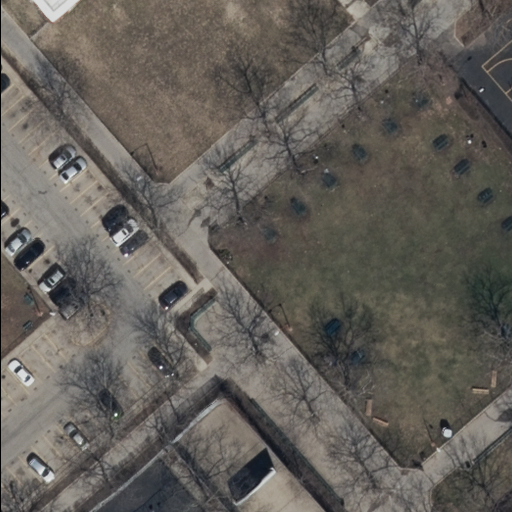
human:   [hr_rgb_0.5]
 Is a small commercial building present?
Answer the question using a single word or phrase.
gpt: no

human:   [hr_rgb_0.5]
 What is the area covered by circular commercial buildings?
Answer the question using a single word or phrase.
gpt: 0m2

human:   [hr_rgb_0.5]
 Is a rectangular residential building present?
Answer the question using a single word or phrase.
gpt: yes

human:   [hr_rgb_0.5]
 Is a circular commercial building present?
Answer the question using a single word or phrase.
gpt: no

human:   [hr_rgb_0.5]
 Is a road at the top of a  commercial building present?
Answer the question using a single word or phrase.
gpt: no

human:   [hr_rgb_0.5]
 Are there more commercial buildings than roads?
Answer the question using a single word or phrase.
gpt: no

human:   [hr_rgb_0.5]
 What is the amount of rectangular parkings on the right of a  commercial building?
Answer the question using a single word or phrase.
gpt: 0

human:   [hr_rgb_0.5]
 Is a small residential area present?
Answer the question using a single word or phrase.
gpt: no

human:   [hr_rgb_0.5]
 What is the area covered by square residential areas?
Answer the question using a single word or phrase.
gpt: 0m2

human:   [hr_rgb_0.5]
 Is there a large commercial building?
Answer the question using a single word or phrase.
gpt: no

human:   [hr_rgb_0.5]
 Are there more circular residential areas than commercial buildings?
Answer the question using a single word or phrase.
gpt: no

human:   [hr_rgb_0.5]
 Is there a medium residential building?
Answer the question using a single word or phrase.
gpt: no

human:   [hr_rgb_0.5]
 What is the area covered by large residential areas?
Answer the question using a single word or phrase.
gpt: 0m2

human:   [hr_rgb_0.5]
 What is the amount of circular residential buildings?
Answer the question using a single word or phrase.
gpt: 0

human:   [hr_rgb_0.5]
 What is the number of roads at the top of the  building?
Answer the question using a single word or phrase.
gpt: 0

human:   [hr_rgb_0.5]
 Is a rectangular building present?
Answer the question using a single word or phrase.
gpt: yes

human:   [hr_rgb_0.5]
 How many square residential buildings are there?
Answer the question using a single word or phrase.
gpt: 0

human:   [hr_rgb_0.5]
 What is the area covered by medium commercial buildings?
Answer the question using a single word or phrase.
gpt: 0m2

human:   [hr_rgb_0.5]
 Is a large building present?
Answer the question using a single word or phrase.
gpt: no

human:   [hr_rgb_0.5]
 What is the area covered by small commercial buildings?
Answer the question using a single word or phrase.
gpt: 0m2

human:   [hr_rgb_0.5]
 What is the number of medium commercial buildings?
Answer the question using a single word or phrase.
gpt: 0

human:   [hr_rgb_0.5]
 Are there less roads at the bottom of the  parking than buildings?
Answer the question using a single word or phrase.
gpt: no

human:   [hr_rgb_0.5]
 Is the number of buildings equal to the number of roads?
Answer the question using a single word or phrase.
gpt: no

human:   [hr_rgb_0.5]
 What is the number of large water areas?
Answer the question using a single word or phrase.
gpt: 0

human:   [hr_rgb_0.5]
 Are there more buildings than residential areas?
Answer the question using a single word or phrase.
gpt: no

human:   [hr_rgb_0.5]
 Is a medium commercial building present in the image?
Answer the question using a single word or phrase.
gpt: no

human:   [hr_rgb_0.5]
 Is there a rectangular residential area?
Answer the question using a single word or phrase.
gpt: yes

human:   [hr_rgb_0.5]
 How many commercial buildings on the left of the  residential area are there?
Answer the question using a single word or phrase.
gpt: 0

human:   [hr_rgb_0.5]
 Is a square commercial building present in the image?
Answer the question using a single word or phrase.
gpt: no

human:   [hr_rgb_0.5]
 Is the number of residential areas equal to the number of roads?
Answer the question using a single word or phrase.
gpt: no

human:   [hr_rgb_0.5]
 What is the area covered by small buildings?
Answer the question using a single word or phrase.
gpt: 29m2

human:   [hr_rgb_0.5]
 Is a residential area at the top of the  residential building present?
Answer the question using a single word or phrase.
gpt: yes

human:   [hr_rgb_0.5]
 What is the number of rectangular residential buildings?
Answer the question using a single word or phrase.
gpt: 1

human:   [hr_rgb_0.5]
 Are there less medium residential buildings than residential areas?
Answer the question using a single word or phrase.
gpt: yes

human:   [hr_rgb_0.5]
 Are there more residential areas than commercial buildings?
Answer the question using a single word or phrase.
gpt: yes

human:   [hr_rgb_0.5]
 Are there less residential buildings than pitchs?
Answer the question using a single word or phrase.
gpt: no